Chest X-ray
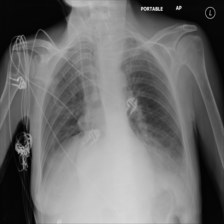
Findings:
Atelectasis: negative
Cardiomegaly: negative
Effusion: negative
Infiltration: negative
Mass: negative
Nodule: negative
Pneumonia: negative
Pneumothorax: negative
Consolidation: positive
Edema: negative
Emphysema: negative
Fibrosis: negative
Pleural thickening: negative
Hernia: negative